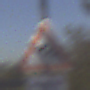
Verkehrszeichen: SeitenwindVonLinks
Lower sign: LaengeEinerStrecke5
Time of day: Midday
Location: Outdoor (Nature)
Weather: Clear
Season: NotSpecified
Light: Natural